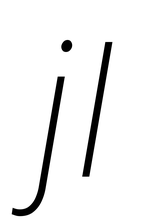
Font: Roboto-Italic_Condensed_ExtraLight_Italic